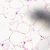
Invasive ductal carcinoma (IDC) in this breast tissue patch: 0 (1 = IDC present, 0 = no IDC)